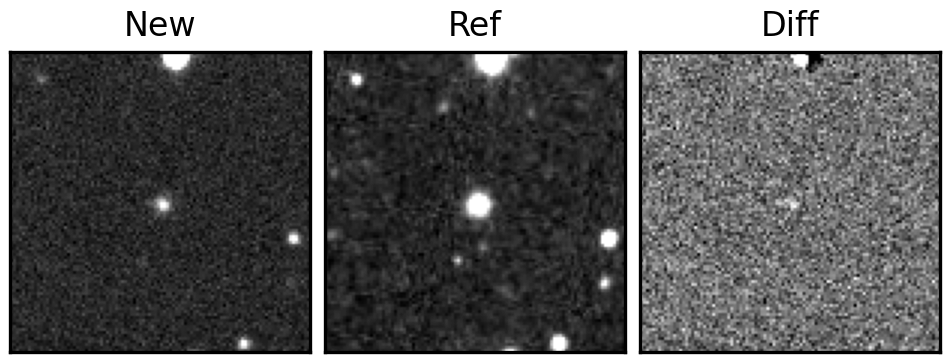
Label: real